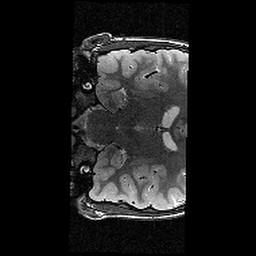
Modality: T2w
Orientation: coronal
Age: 12
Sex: male
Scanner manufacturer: siemens
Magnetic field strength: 3 T
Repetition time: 7.7 s
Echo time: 0.067 s